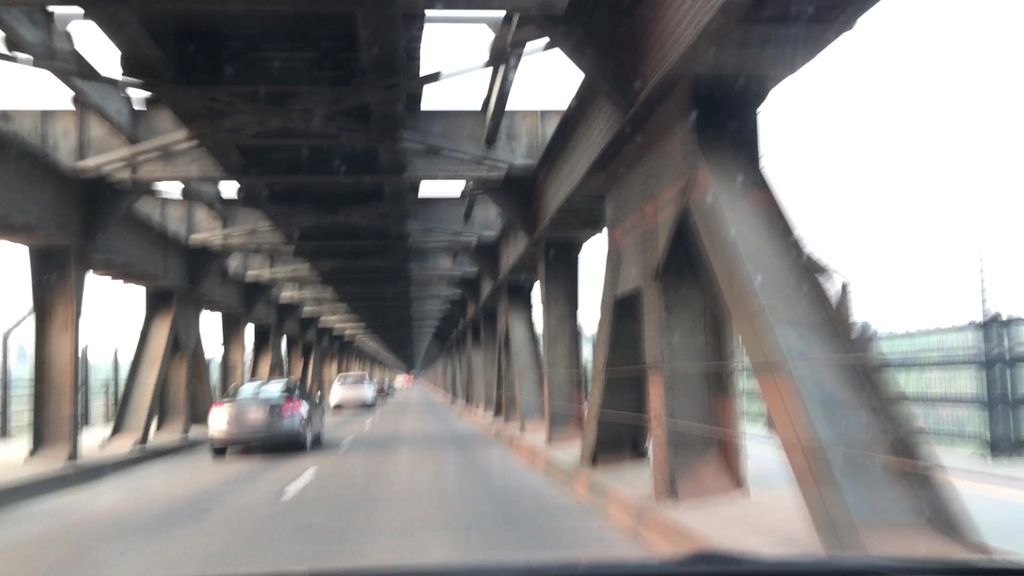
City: edmonton